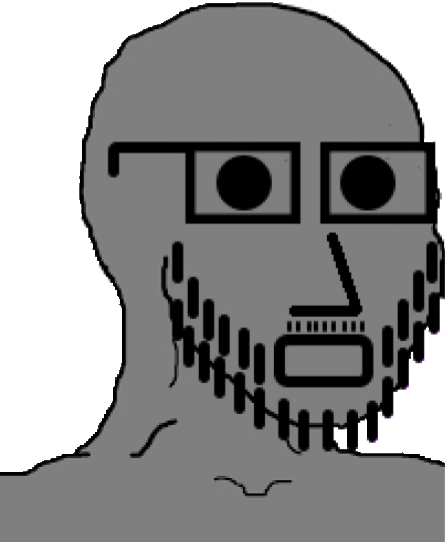
Label: 5_NPC